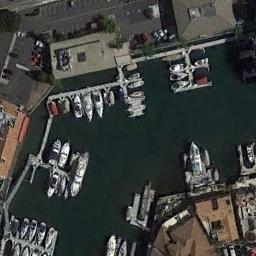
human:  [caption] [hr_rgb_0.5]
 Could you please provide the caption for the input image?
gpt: The harbor with lots of neatly docked boats is surrounded by some buildings and a parking lot and the color of the waters is green .

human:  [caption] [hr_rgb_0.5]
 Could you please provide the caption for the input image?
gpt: There are many buildings beside the harbor .

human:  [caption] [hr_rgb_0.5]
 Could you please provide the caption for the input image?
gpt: There were many ships in the harbor .

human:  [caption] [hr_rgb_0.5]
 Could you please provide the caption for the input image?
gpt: Some ships moored on the sea next to the harbor next to the building .

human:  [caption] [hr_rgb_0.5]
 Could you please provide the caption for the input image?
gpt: There are some brown buildings and some ships at the harbor .